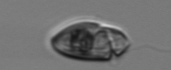
Label: Katodinium_or_Torodinium